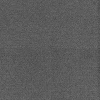
Atmospheric dust classification: dusty